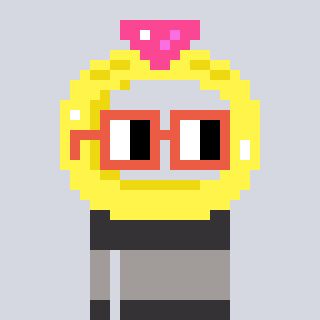
a pixel art character with square orange glasses, a ring-shaped head and a grayscale-colored body on a cool background